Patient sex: M
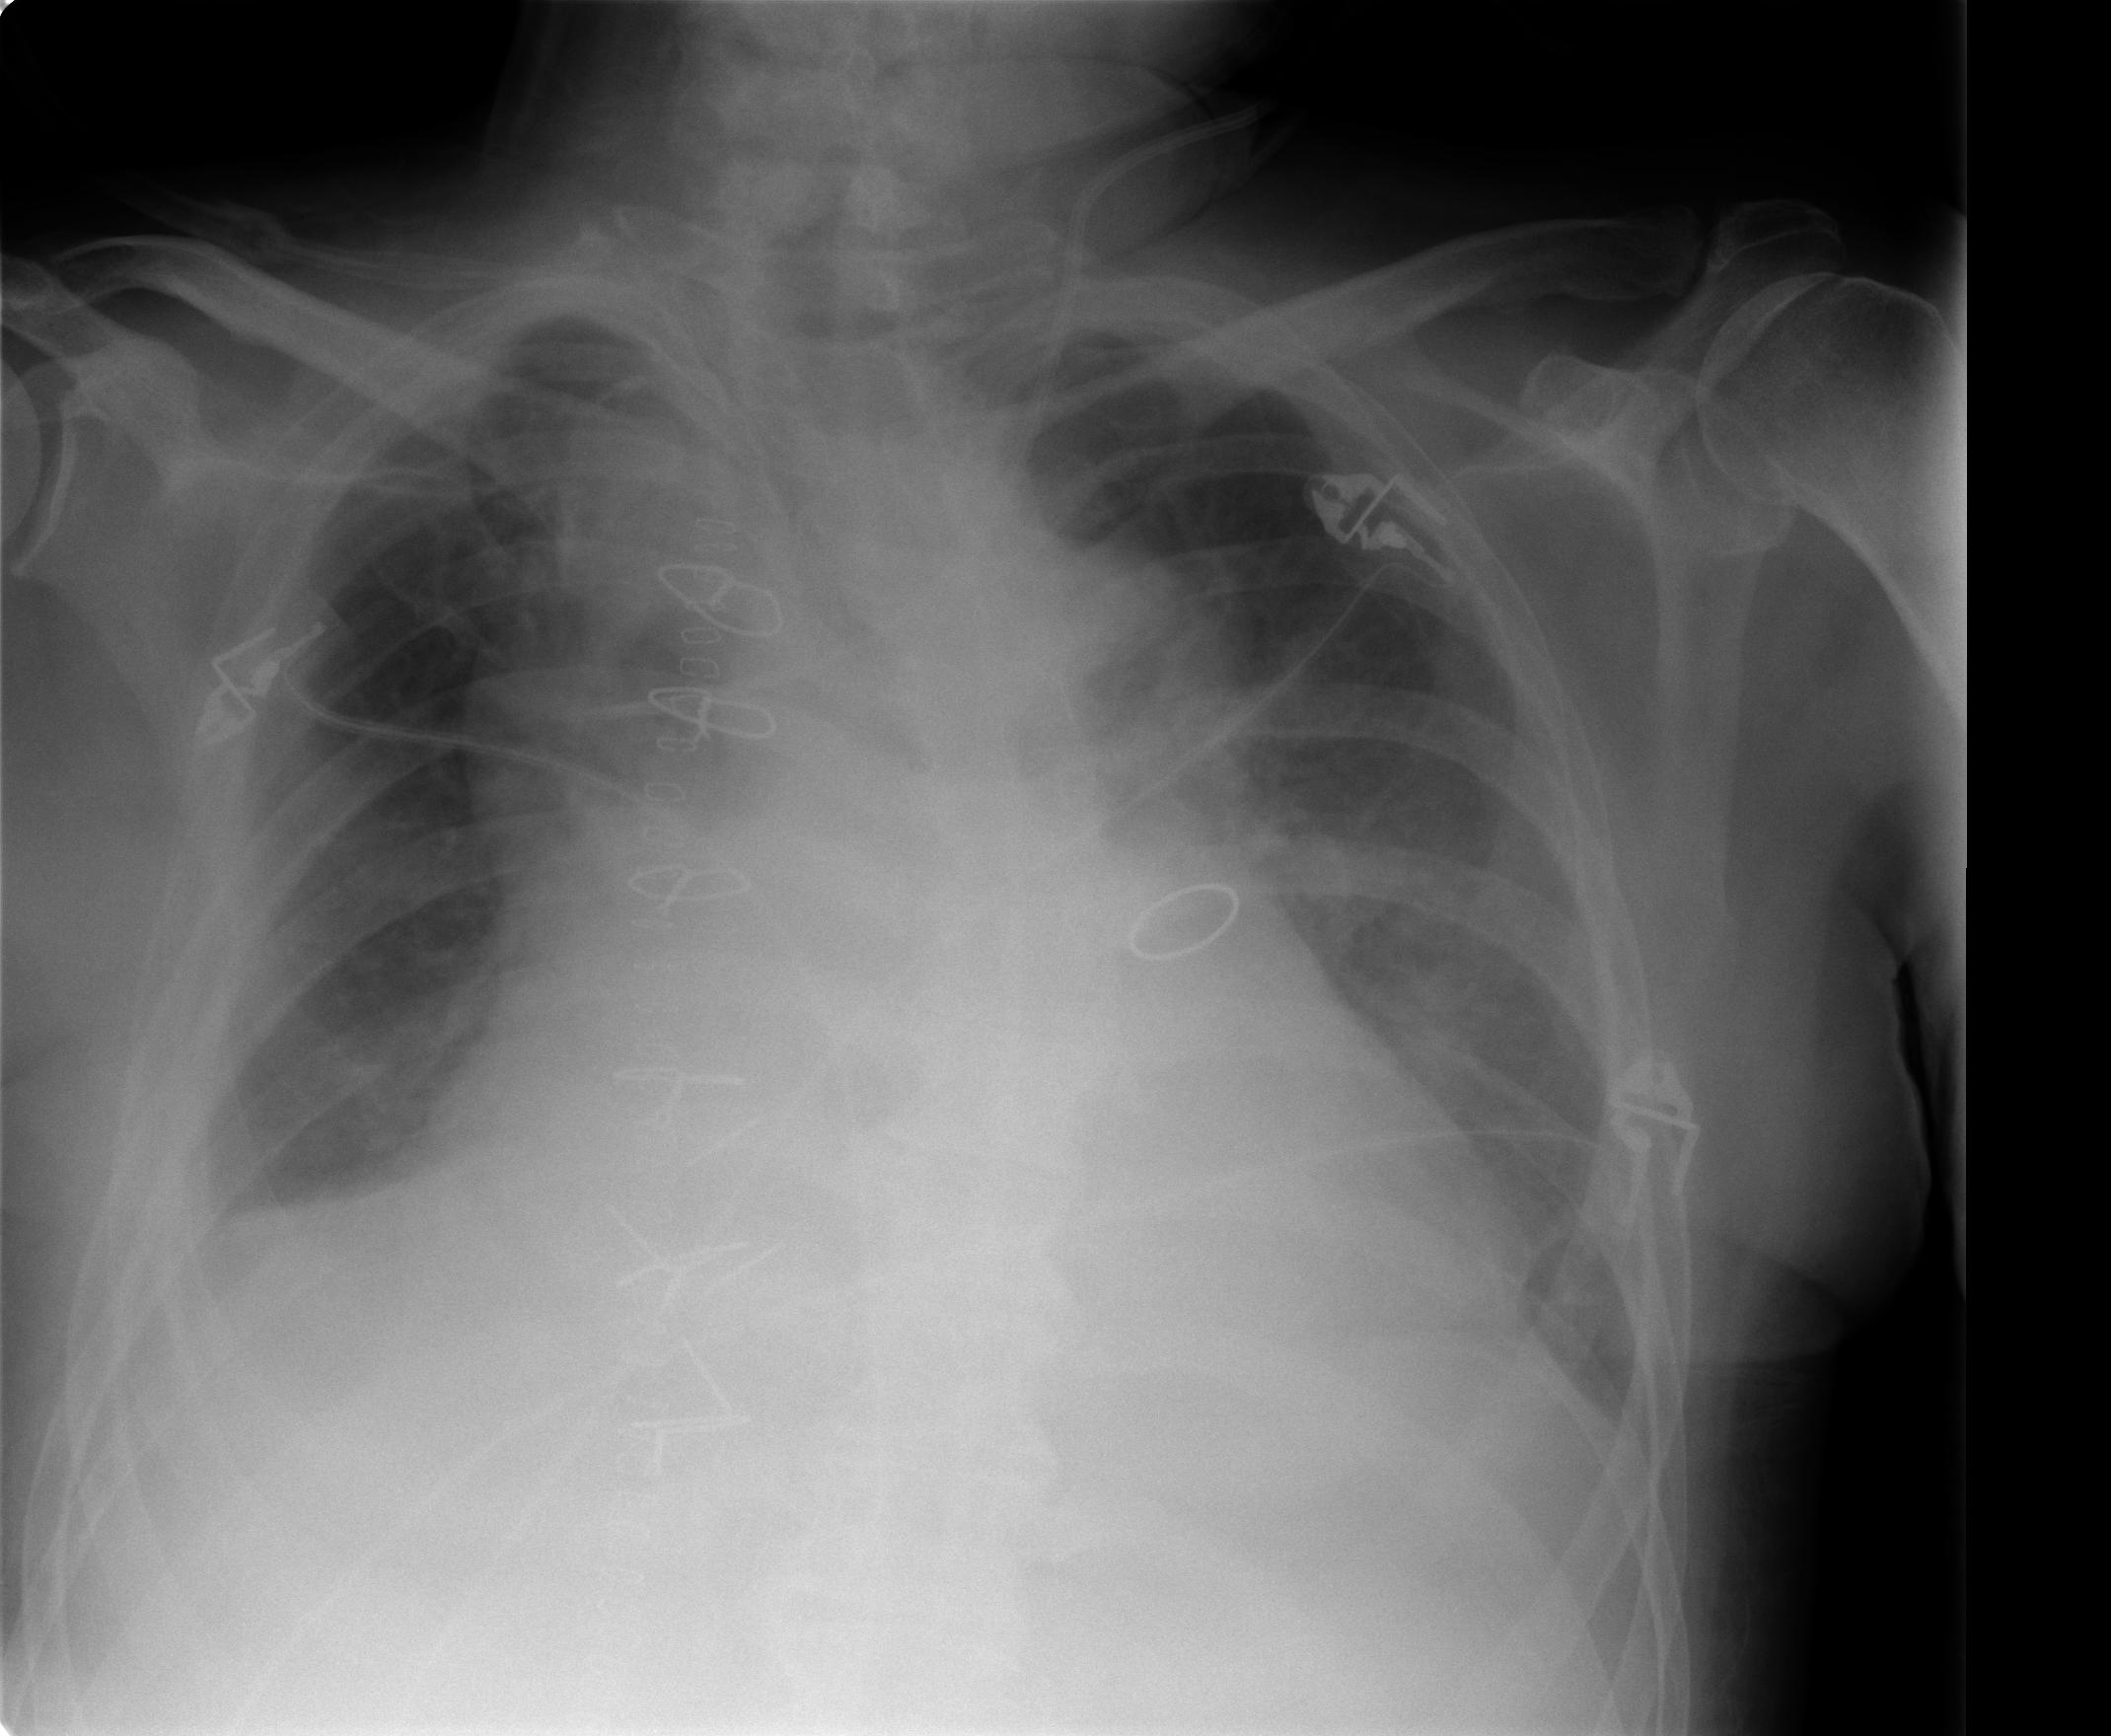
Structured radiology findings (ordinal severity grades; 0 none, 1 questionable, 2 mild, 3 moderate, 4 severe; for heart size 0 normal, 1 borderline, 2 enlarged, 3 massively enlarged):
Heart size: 2
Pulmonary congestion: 2
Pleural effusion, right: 2
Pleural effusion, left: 2
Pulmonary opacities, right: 0
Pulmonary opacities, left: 0
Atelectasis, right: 2
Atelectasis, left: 2